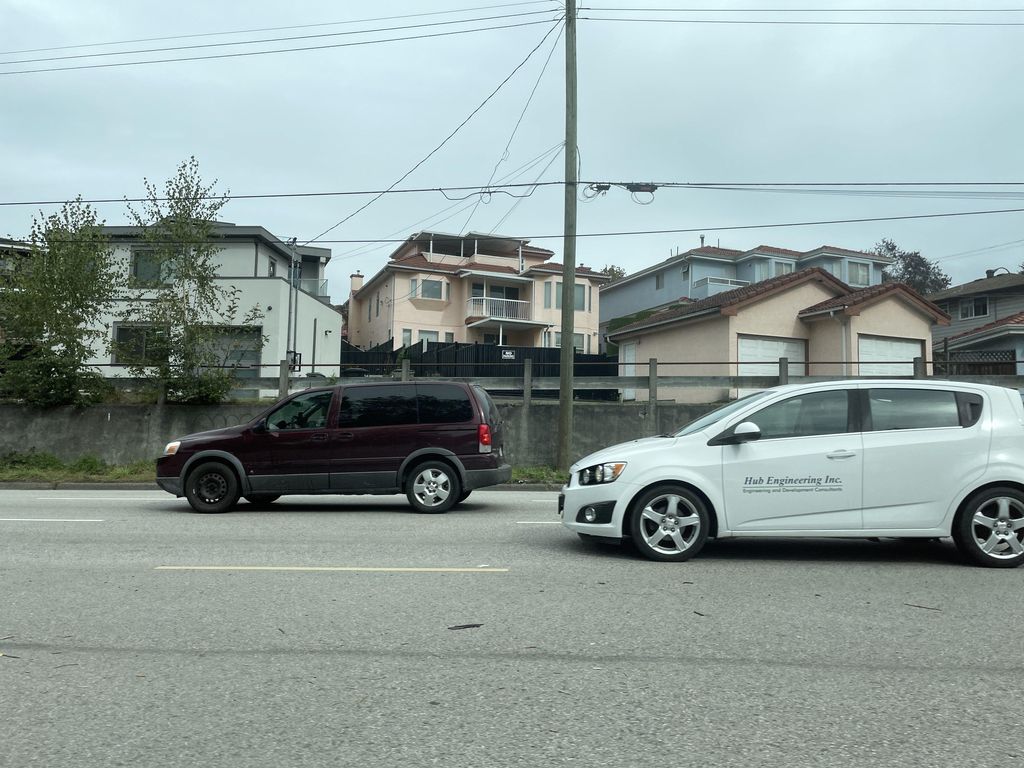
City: vancouver